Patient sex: M
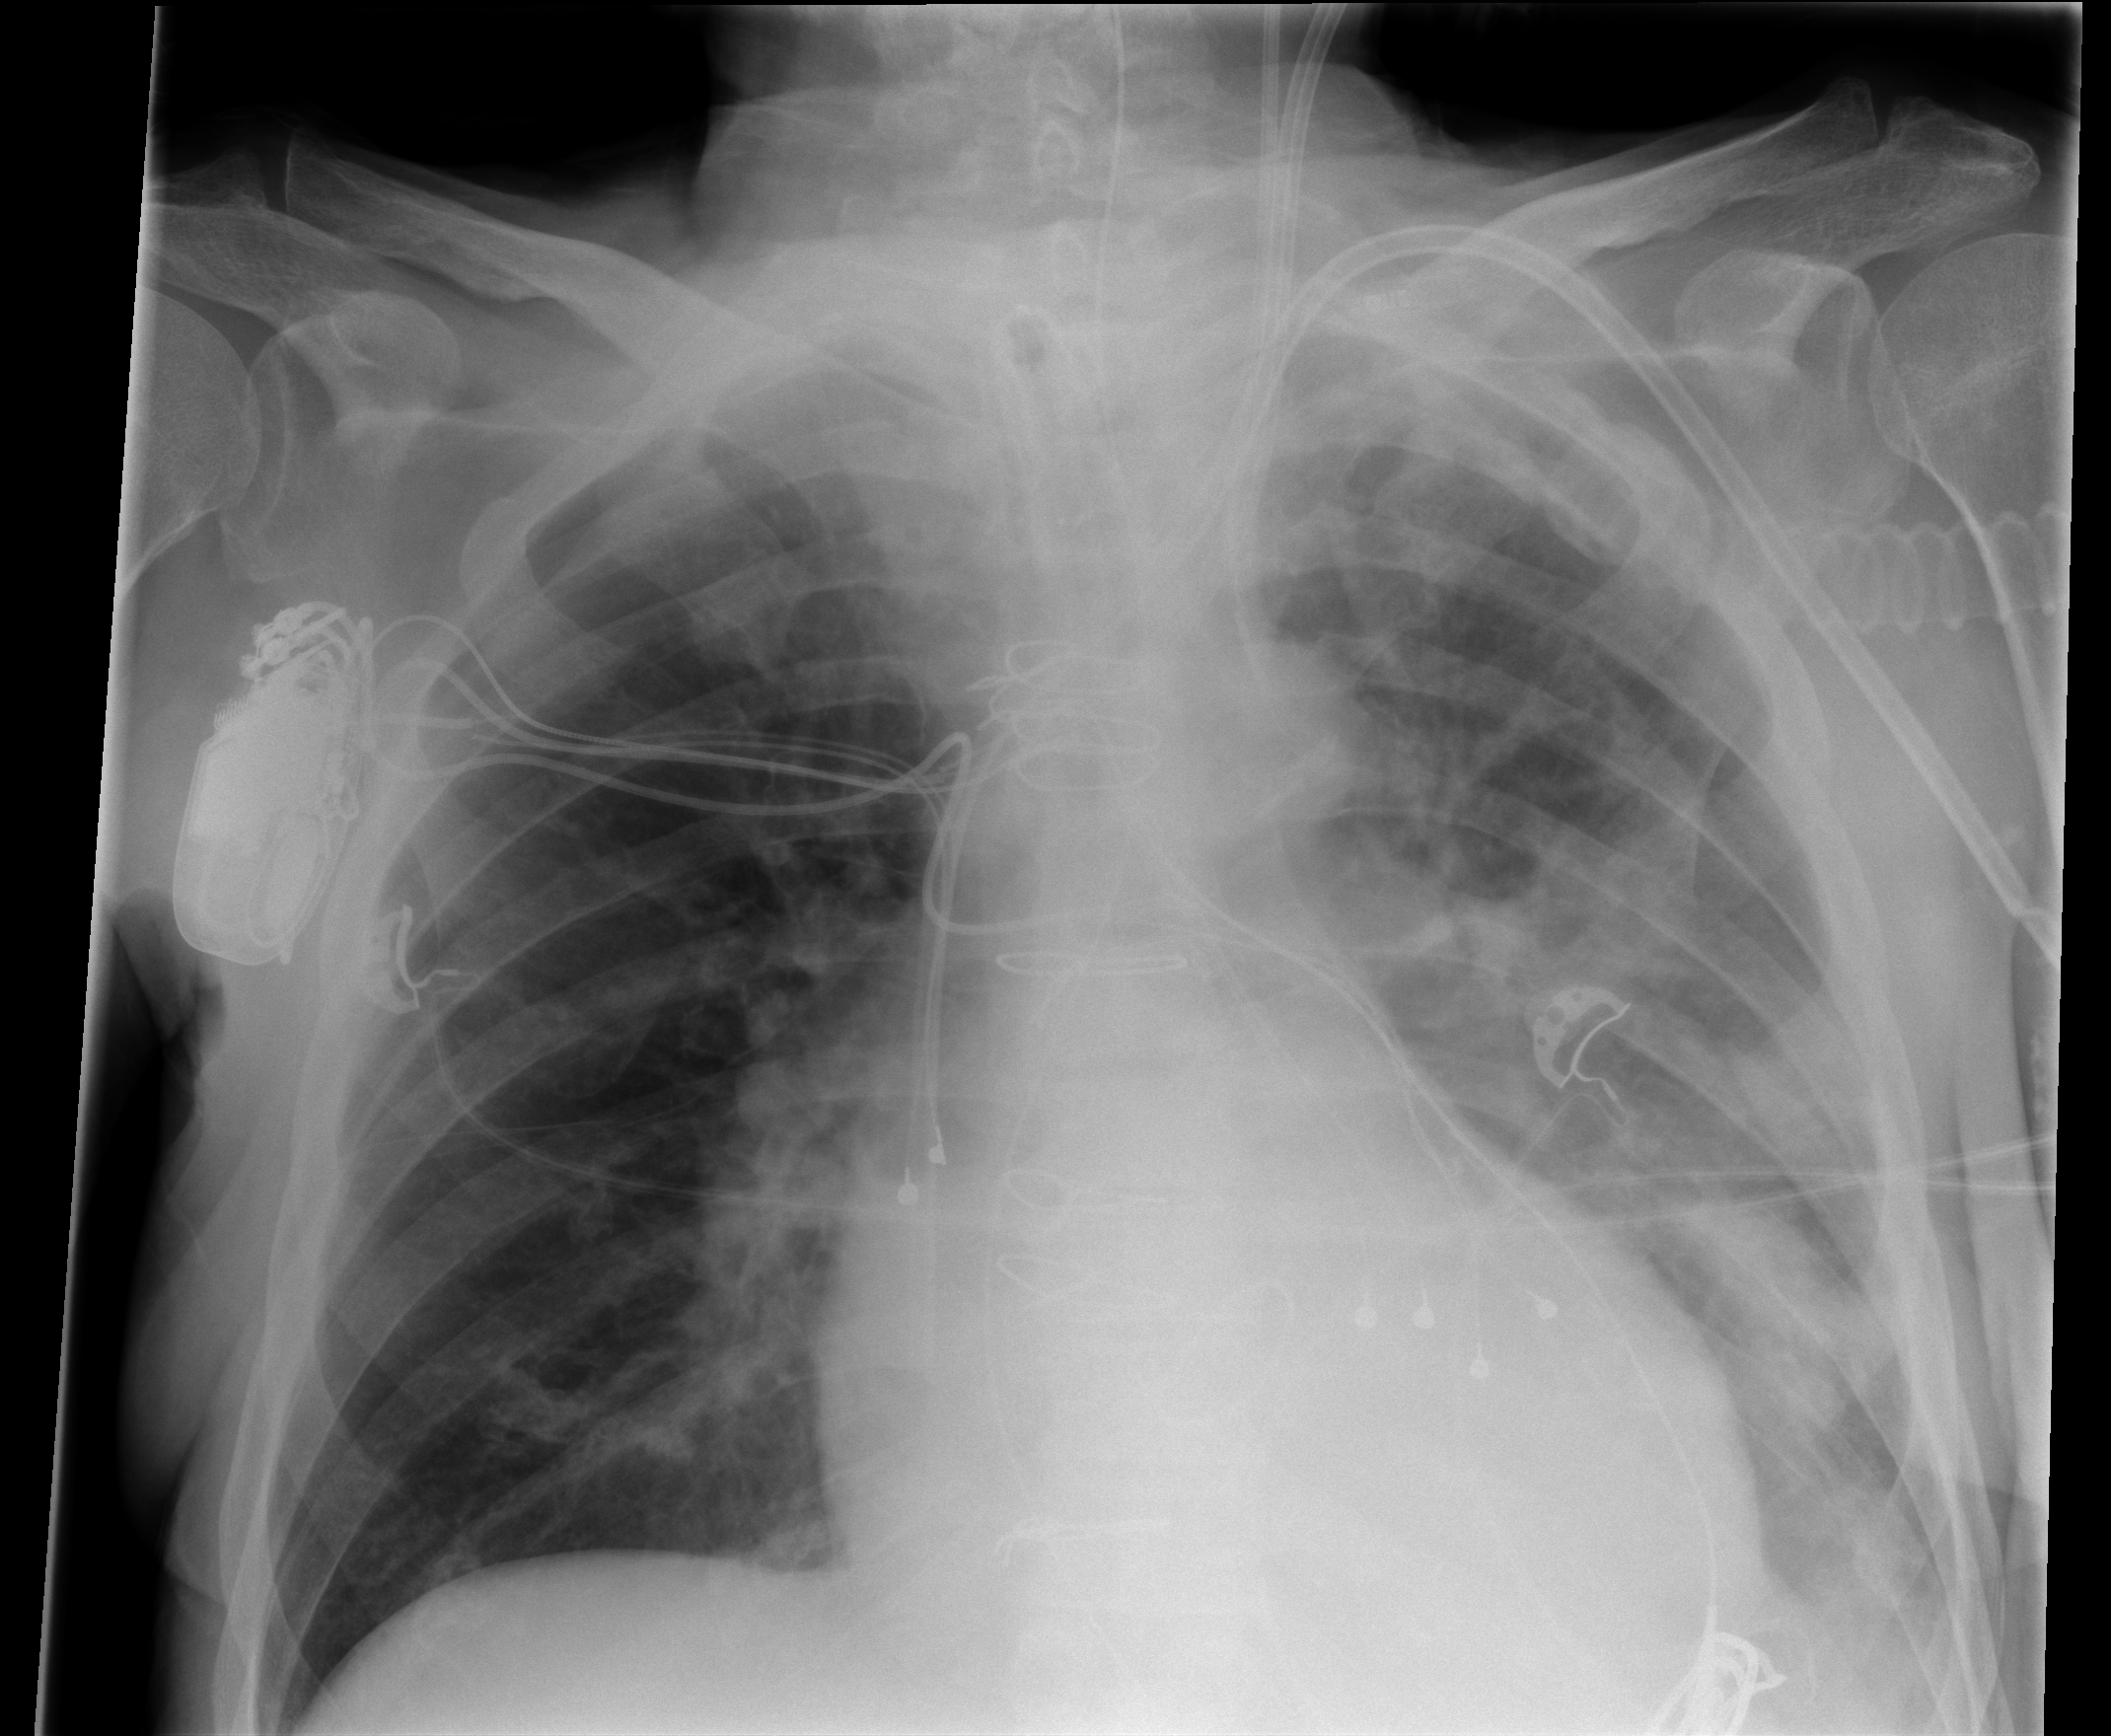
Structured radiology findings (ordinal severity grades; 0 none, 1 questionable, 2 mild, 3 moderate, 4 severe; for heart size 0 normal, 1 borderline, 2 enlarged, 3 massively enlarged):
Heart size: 2
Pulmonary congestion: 2
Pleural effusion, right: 0
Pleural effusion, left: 3
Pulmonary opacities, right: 0
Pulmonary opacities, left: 3
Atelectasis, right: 0
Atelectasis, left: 3